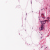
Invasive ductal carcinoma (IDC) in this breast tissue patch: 0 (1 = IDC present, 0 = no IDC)